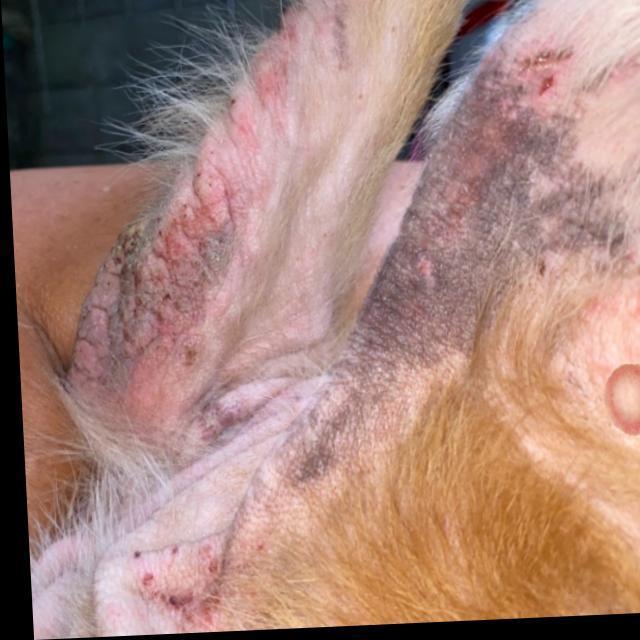
Canine ringworm (Dermatophytosis) — fungal infection caused by Microsporum or Trichophyton. Presents with circular alopecia, scaling, crusting, and broken hairs.